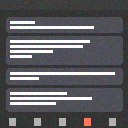
Screen state: on